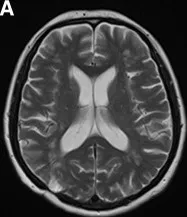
MRI-scan at 1-year follow-up visit. Markedly reduced white matter lesions. Right occipital hyperintensity on T2 reflects brain biopsy area. T2.
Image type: radiology (mri)